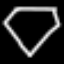
Label: diamond